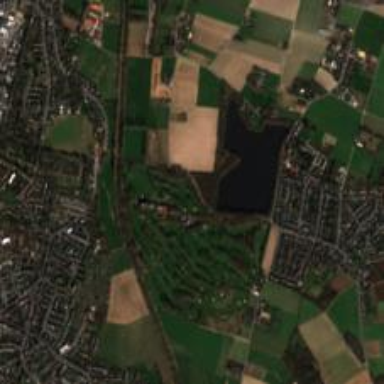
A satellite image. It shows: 18-hole golf course.